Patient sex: M
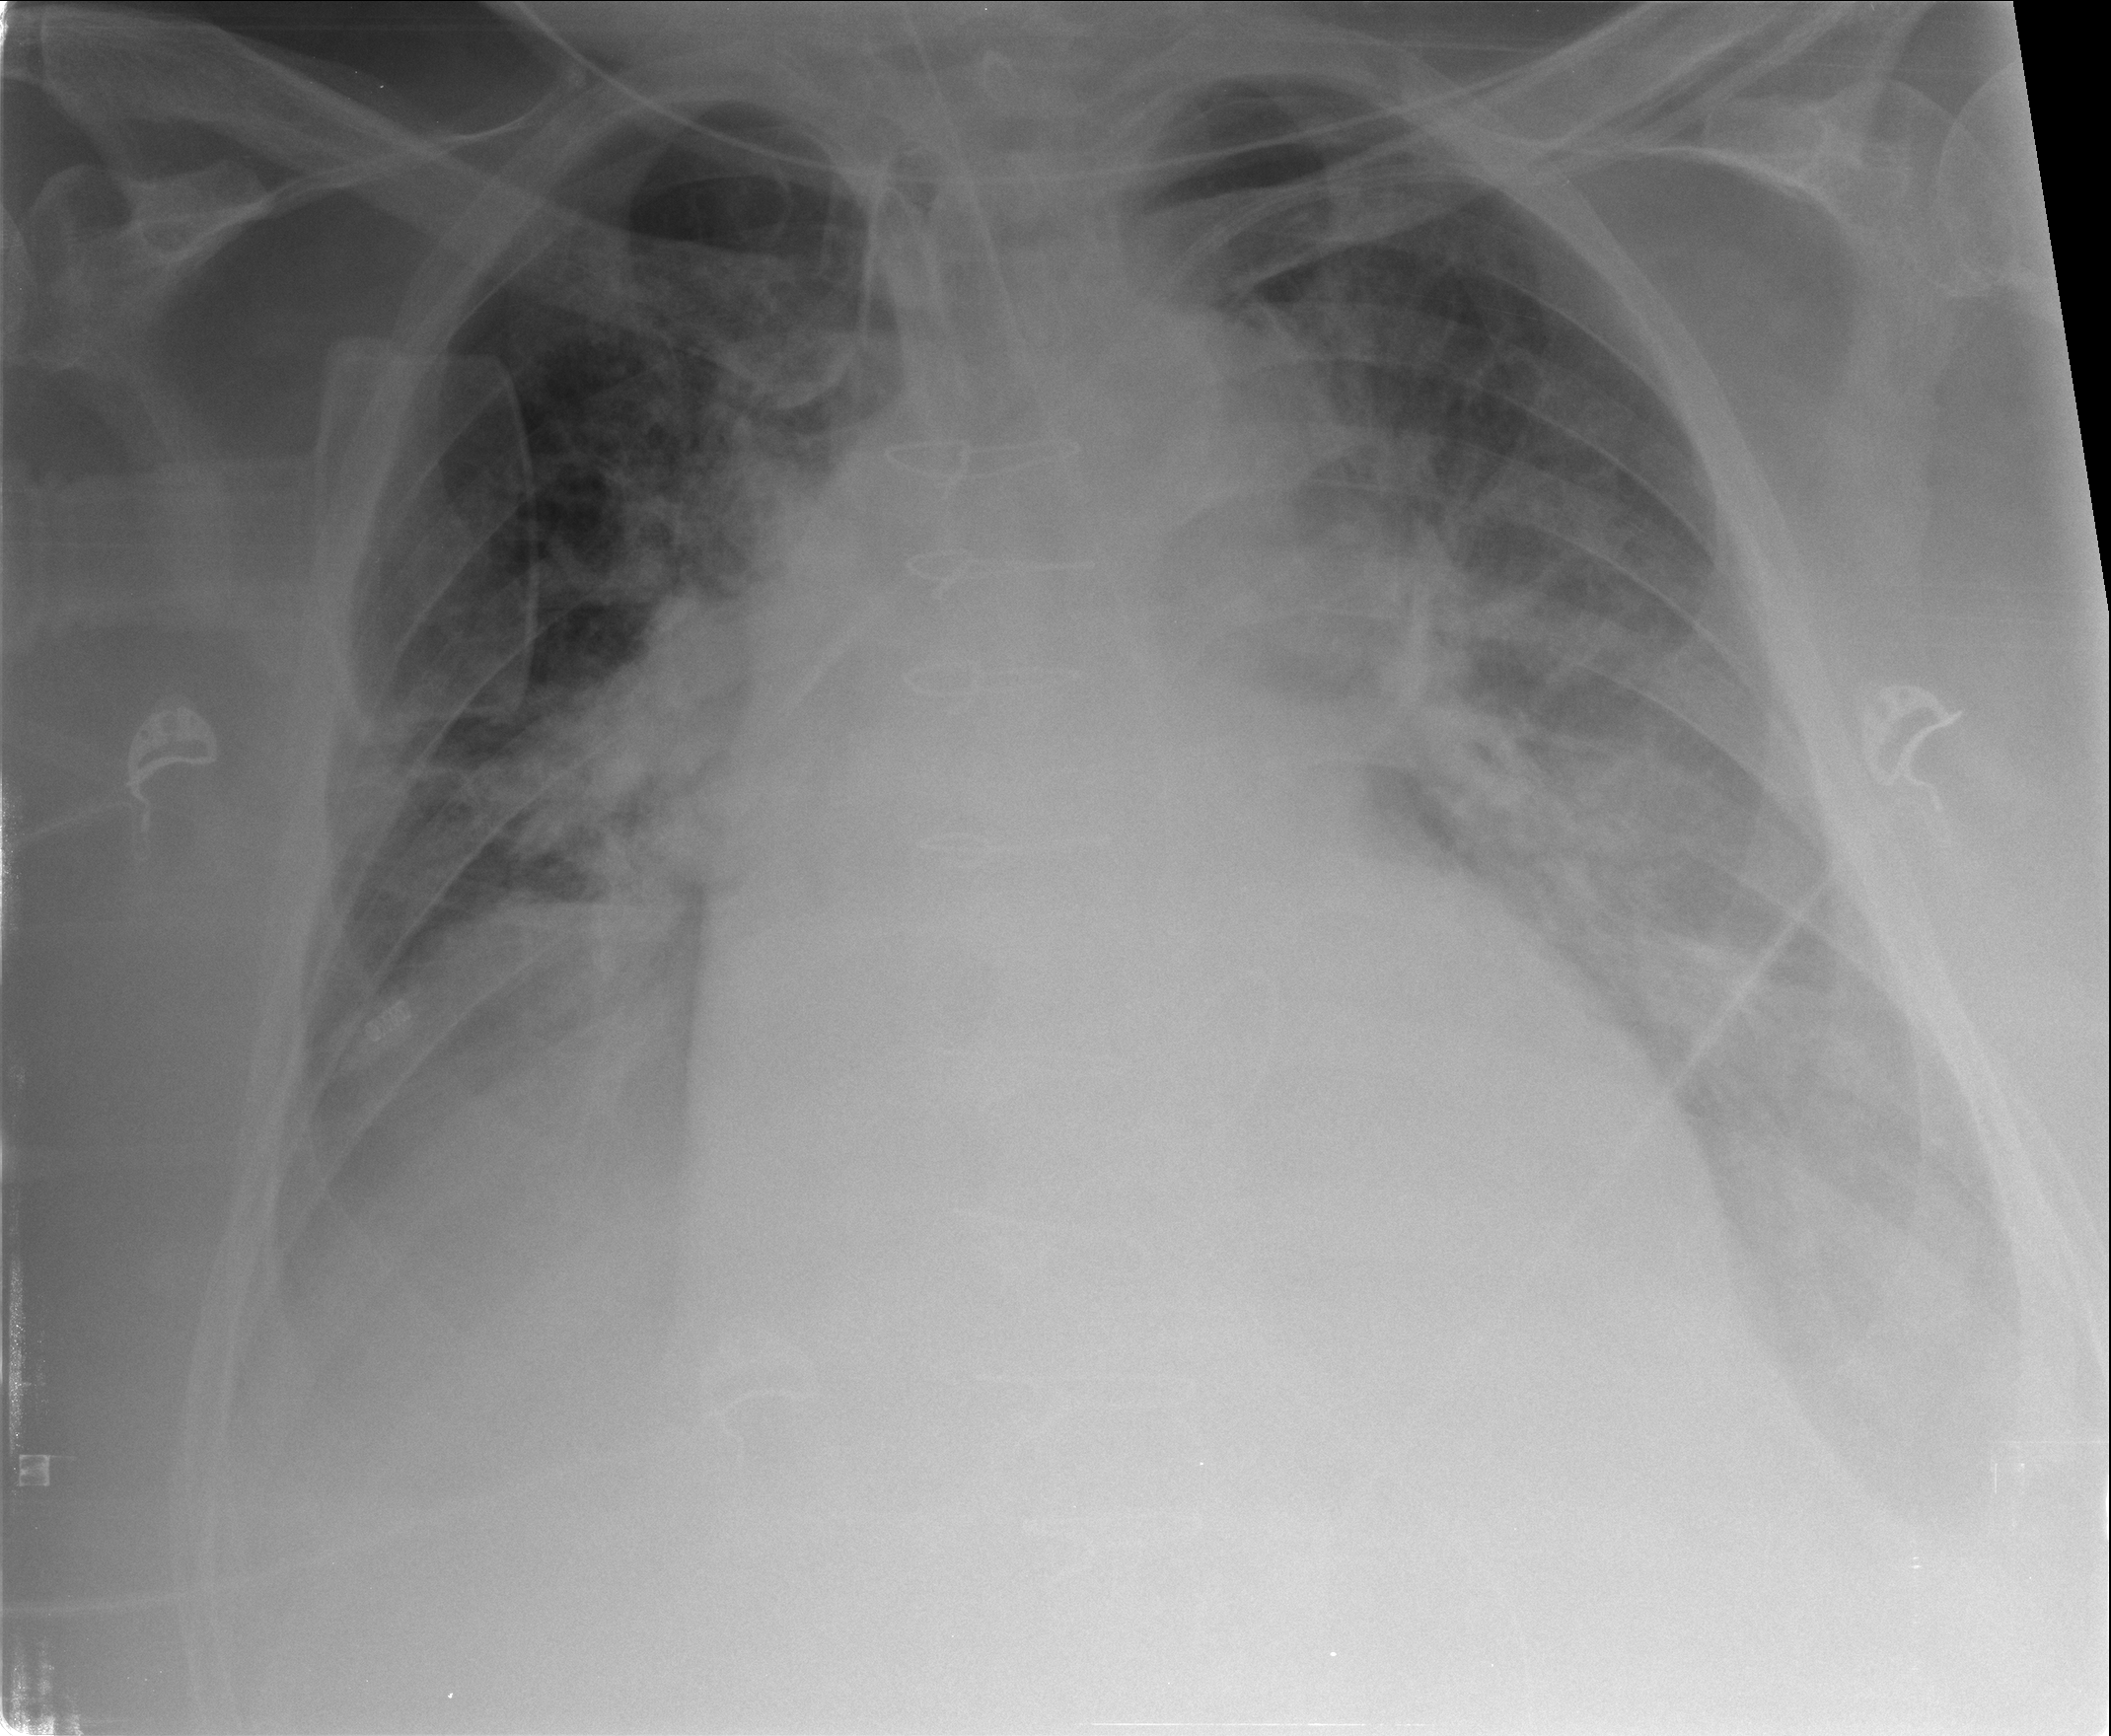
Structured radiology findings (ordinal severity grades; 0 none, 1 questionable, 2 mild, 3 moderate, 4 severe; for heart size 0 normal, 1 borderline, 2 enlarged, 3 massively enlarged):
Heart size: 2
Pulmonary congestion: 2
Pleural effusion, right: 2
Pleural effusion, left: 2
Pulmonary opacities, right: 2
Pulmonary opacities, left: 2
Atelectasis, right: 2
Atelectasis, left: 3